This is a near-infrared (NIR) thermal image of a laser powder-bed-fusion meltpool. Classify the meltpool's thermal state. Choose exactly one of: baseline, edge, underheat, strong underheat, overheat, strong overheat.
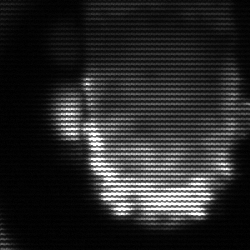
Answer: baseline